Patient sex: F
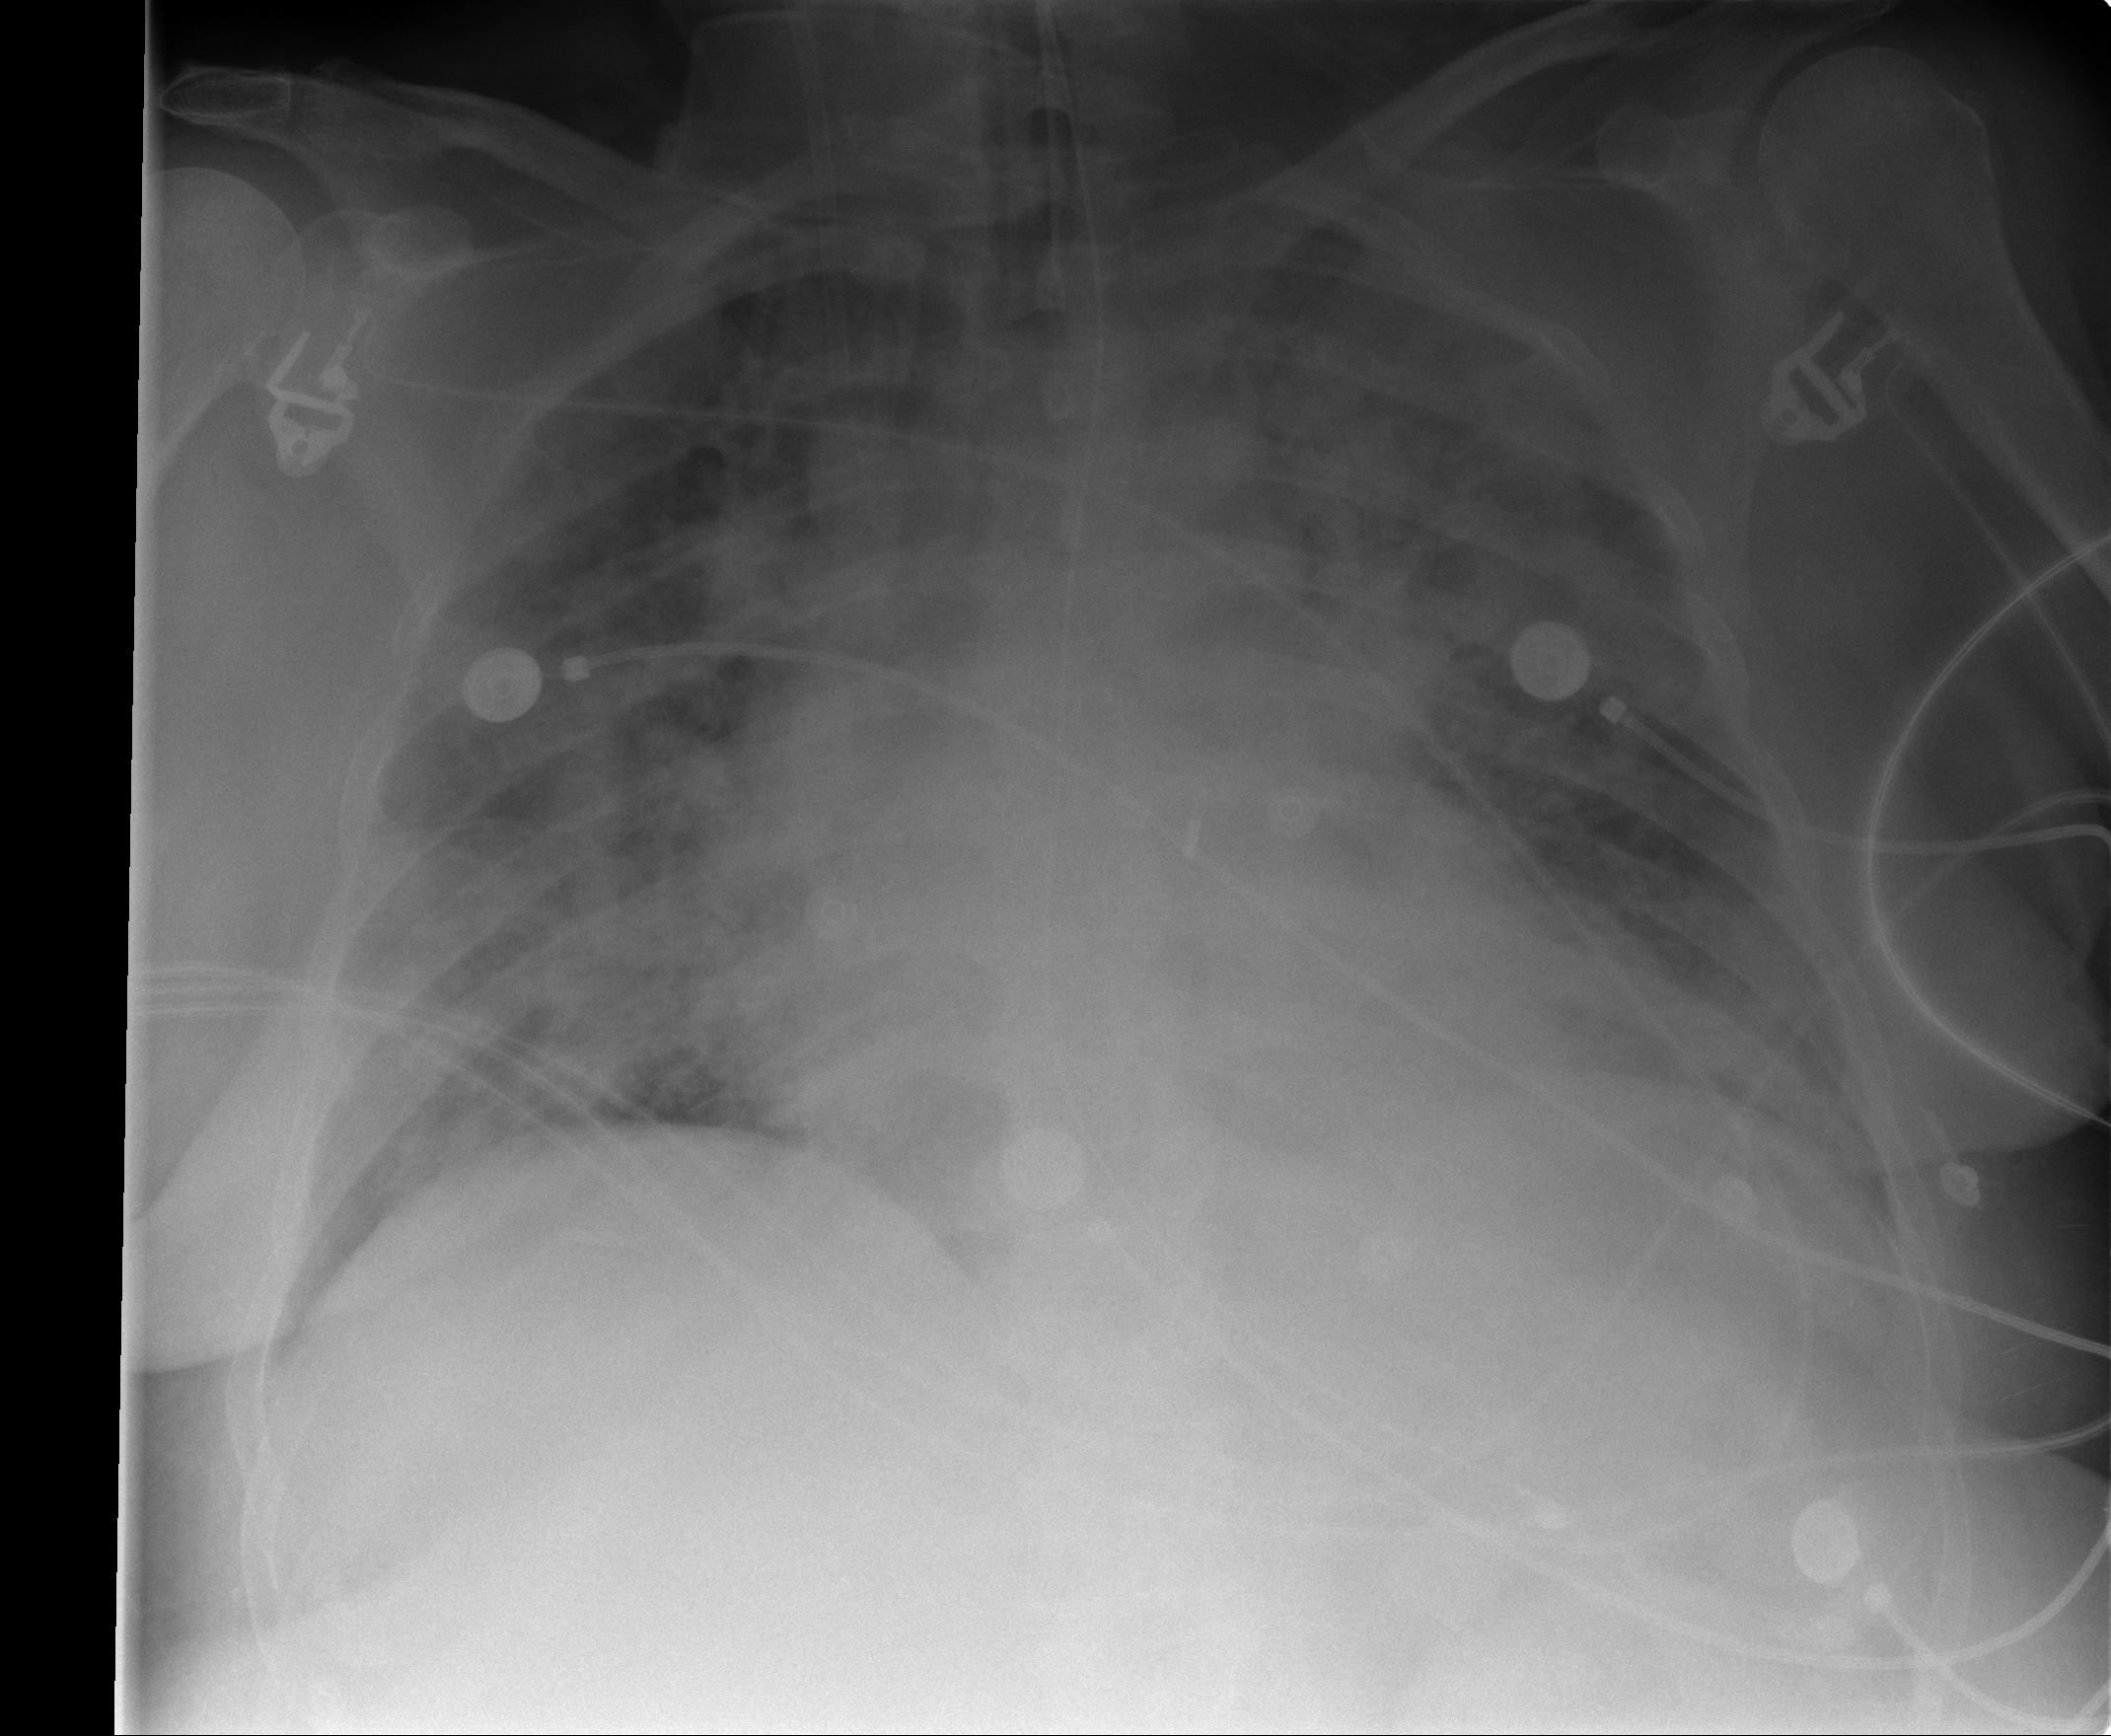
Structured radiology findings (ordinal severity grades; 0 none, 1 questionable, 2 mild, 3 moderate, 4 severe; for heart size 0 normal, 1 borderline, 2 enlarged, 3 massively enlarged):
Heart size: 2
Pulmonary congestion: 3
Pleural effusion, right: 1
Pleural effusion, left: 1
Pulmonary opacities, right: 4
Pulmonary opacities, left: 4
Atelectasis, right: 2
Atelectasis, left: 2